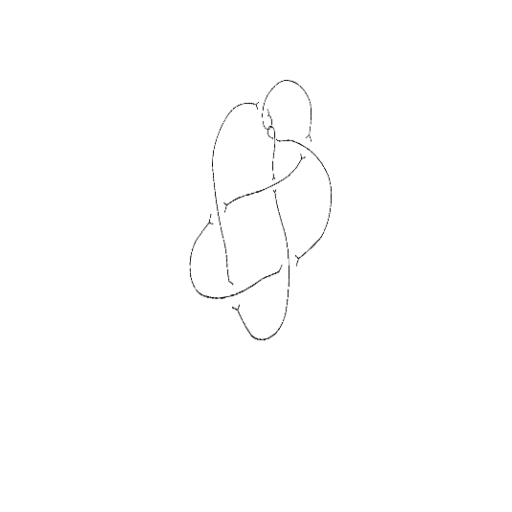
Crossing number: 9